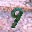
Label: 9